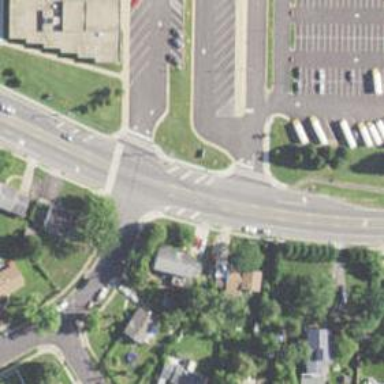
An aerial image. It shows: Marked crossing near school entrance.